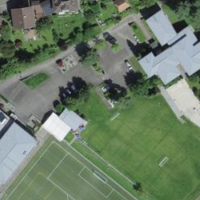
EUNIS habitat code: 53
Species observed at this site:
Ilex aquifolium